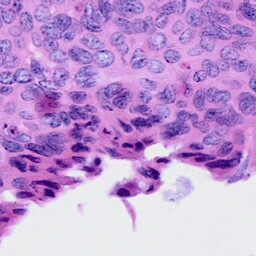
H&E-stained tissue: Cervix